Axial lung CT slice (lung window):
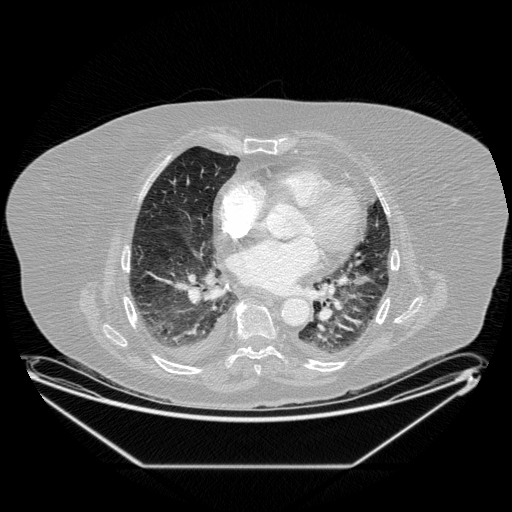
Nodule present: no